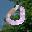
Label: 0